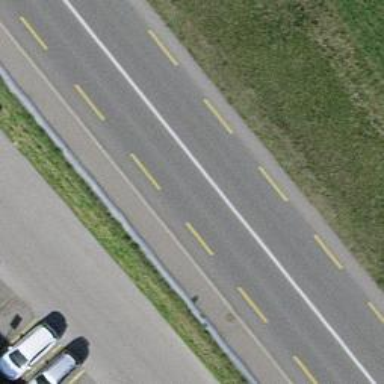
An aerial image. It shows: Tertiary road with designated cycle lane.